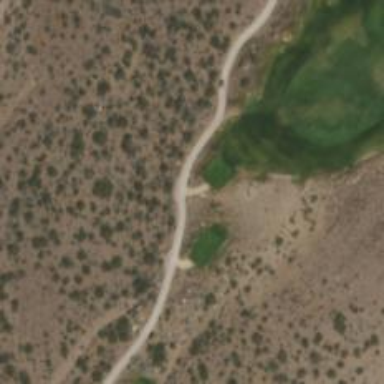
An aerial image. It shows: Service road used as golf cart path.